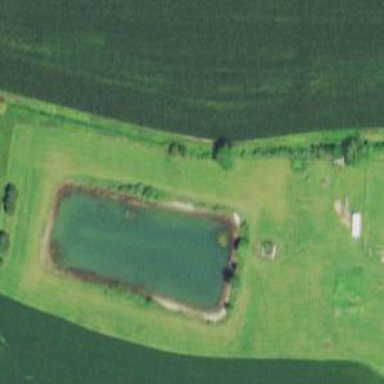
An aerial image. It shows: Pond surrounded by natural water.